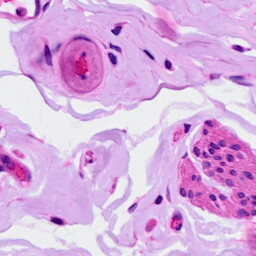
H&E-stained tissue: Ovarian